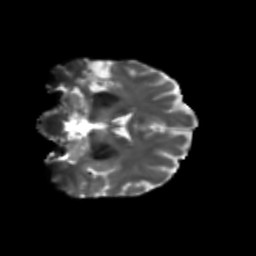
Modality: T2w
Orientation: coronal
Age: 59
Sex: female
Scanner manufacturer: siemens
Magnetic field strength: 3 T
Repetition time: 5.47 s
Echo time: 0.0854 s